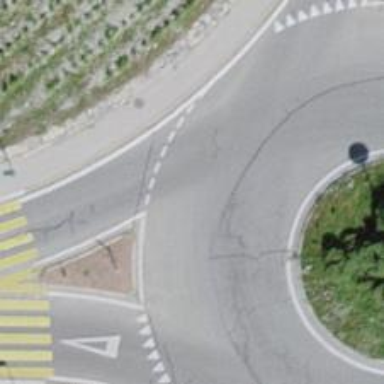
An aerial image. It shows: Tertiary road with asphalt surface leading to roundabout.